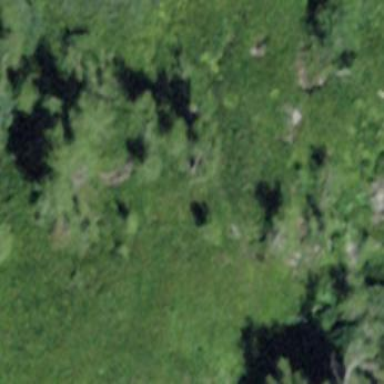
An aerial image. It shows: Forest area dominated by needle-leaved trees.